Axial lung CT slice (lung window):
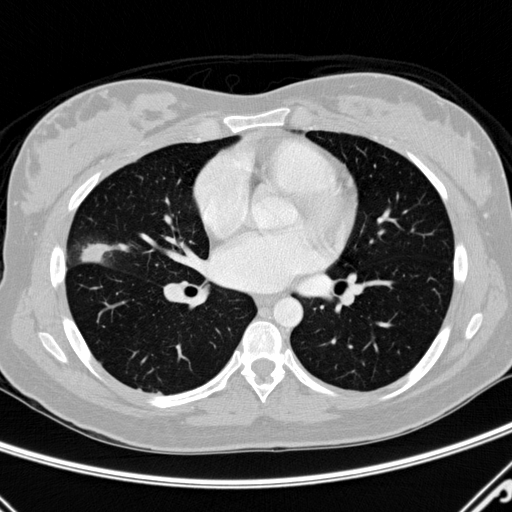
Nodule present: yes
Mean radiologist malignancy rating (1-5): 4